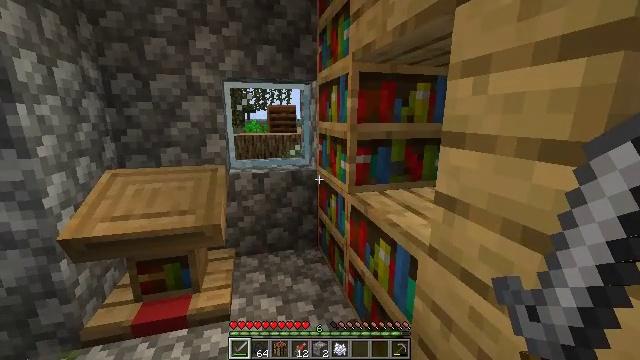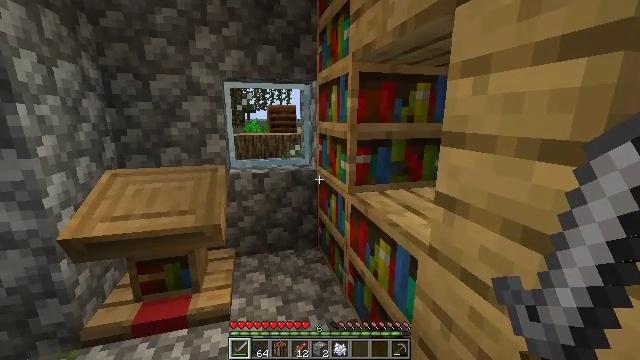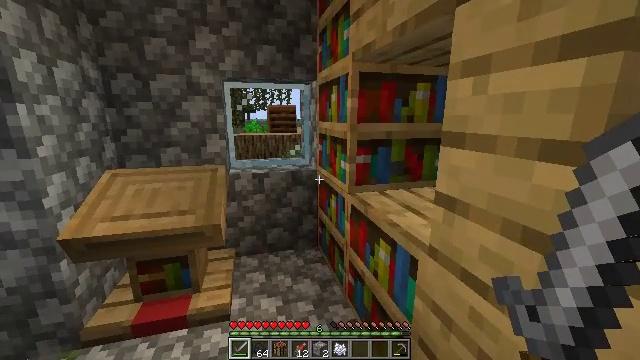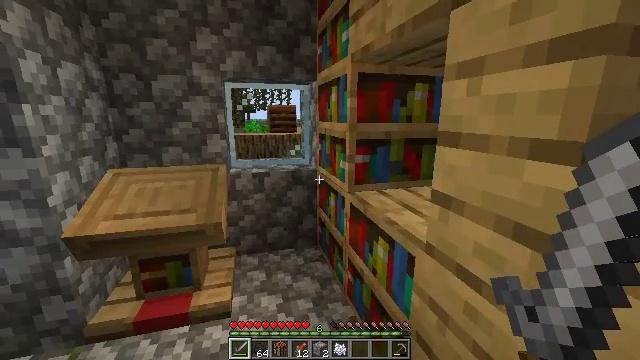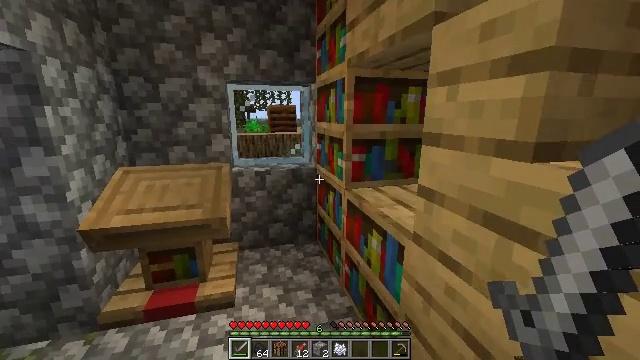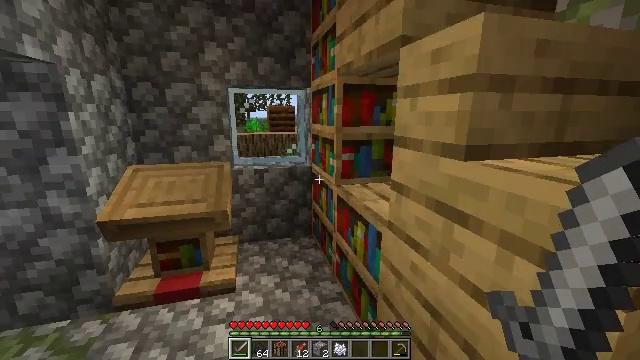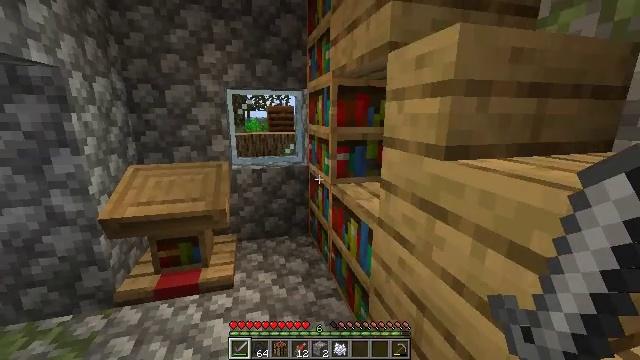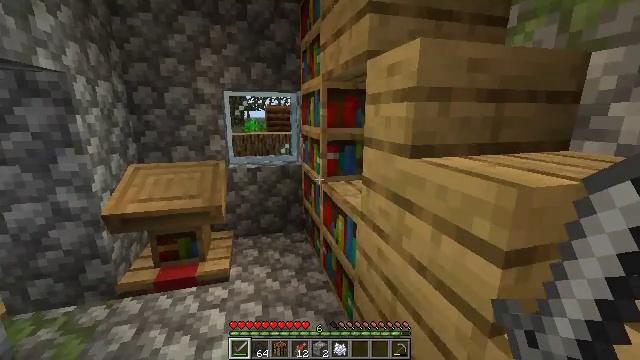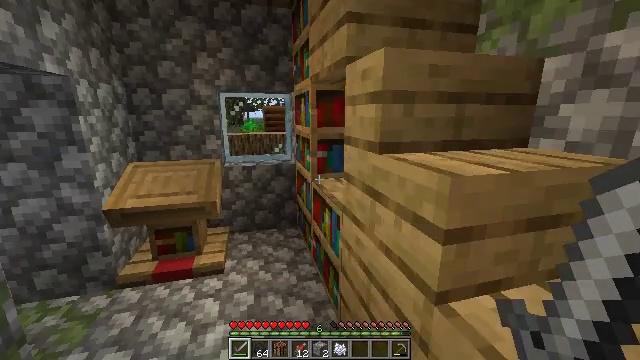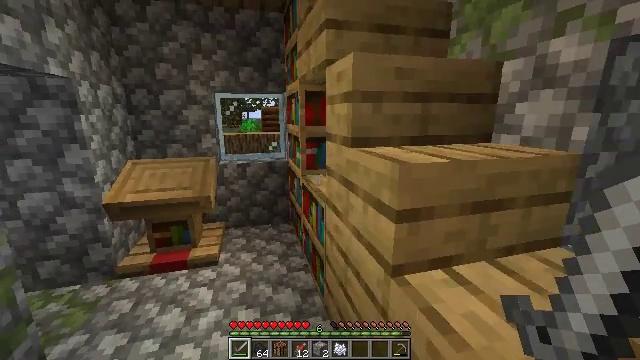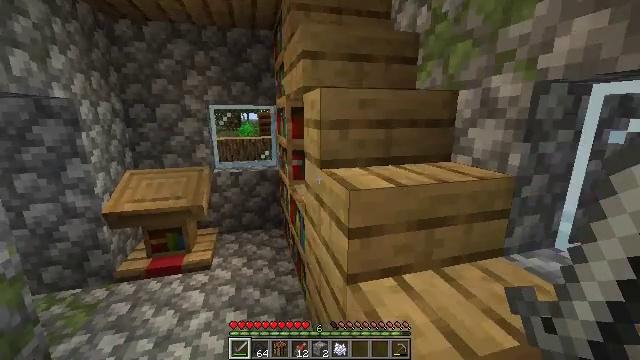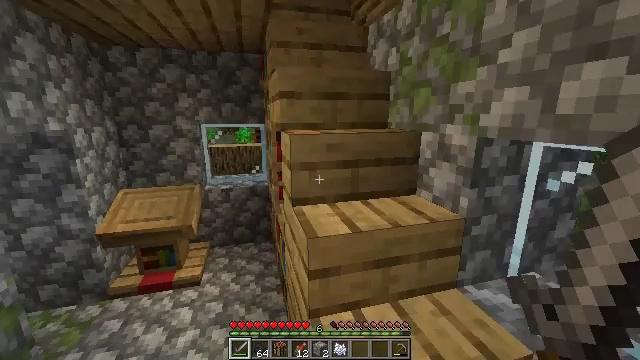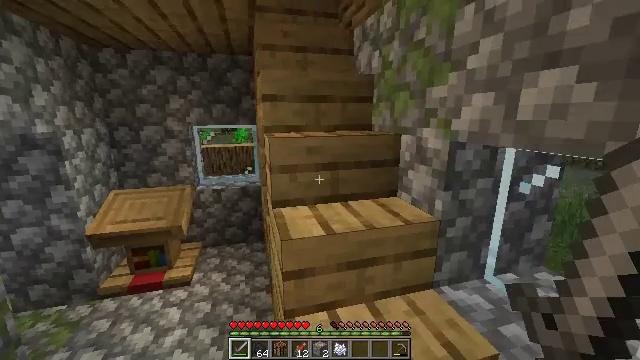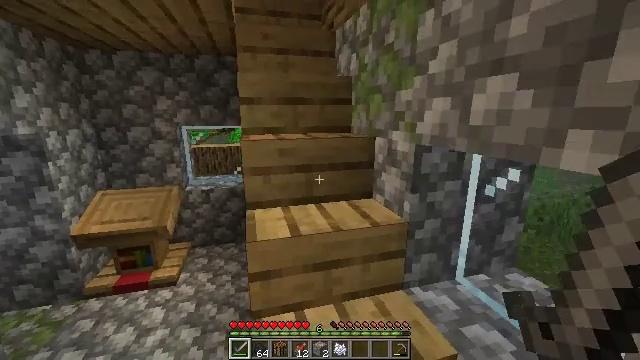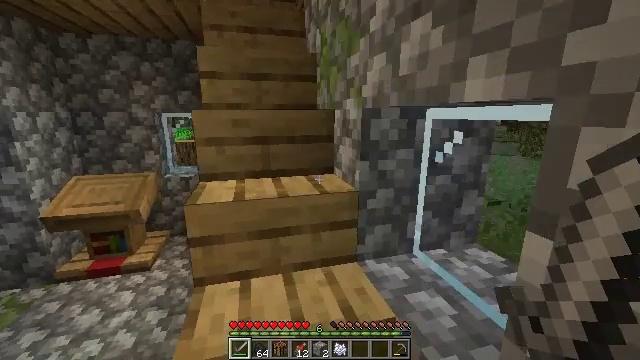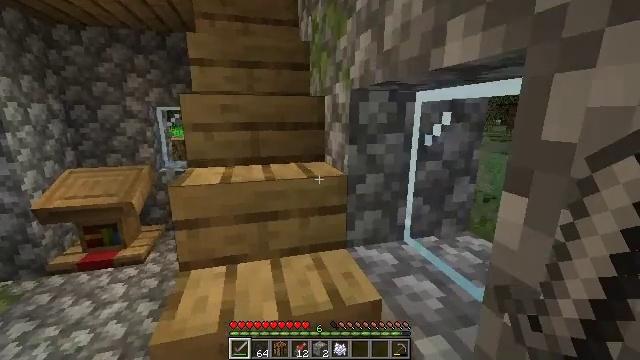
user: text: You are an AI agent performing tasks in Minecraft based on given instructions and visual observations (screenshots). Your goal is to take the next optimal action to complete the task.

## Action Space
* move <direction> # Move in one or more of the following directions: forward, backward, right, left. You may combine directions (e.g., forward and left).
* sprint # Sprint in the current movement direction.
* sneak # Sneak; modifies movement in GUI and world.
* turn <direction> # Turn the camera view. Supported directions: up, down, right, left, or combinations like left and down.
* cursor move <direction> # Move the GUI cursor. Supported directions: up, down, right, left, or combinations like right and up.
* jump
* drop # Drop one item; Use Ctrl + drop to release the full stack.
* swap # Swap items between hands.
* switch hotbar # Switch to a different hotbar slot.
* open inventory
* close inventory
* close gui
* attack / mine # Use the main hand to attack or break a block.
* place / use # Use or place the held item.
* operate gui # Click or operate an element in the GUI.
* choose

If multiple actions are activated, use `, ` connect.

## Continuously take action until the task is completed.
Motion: motion action
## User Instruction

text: Break the yellow bed.
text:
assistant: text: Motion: no_op
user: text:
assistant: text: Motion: no_op
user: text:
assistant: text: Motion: move back
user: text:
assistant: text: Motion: move back
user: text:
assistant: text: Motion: move back and move right
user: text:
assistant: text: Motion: move back and move right
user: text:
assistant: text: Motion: move back and move right
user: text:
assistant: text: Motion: move back and move right
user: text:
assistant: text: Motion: move back and move right
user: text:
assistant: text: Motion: move right
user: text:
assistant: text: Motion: move right
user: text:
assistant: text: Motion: move right
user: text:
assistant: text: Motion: move right
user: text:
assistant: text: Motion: move right
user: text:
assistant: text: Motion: move right
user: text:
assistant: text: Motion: move forward and move right
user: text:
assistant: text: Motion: move forward and move right, turn left and up
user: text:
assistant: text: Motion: move forward and move right, turn left and up
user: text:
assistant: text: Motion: move forward and move right, turn left and up
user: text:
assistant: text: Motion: move forward and move right, turn left and up
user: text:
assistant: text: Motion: move forward and move right, turn left
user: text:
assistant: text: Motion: move forward and move right
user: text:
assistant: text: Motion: move forward and move right
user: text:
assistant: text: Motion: move forward and move right
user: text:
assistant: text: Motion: move forward and move right
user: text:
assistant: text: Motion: move forward and move right
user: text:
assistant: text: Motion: move forward and move right
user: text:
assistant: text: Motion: move forward and move right
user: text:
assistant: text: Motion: move forward and move right
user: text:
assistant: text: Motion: move forward and move right, turn left